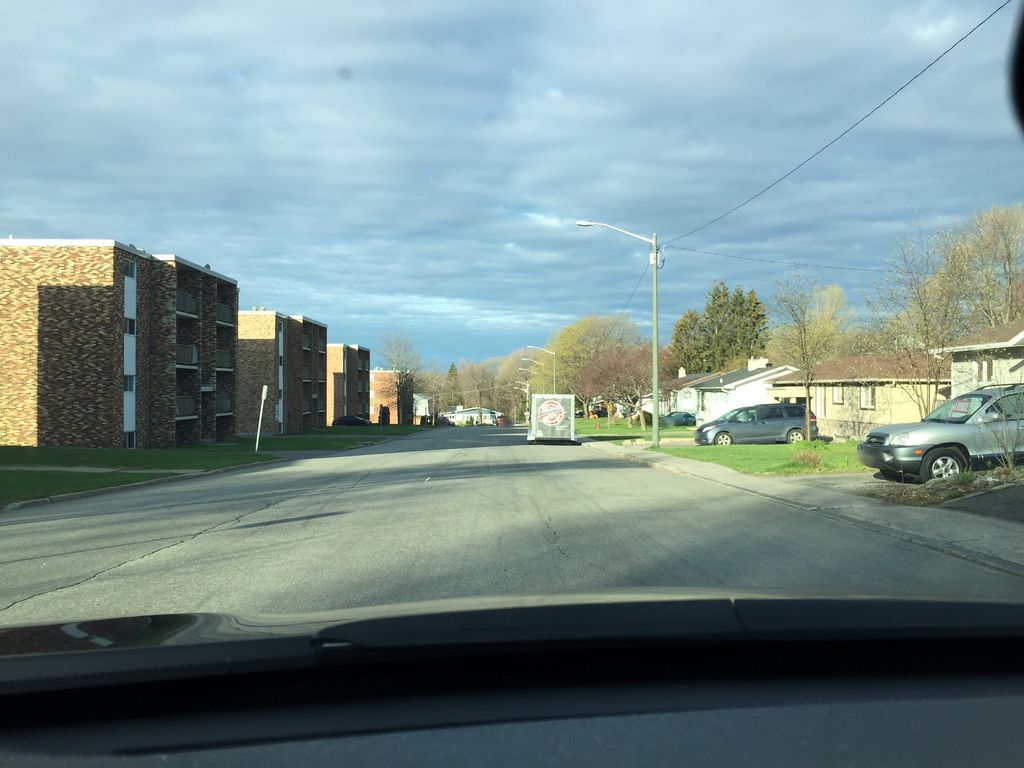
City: quebec_city